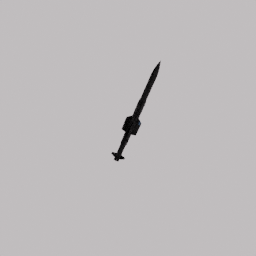
Label: mechanical